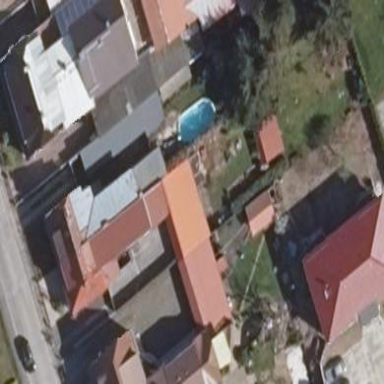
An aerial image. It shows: Garage.